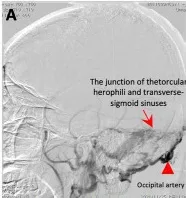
Cerebral angiography. (A-C) The angiogram showcases a fistula (red arrow) connecting the torcular herophili to the transverse-sigmoid sinuses, with blood supply from the occipital artery (red arrowhead) and the deep cervical artery (red arrowhead).
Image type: radiology (ct)